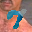
Label: 7